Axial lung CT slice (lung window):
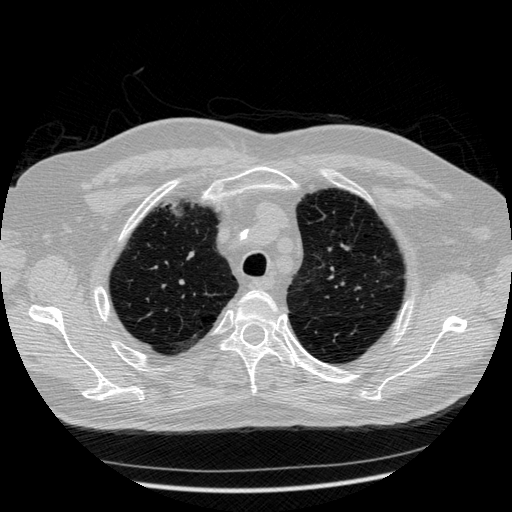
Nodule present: no